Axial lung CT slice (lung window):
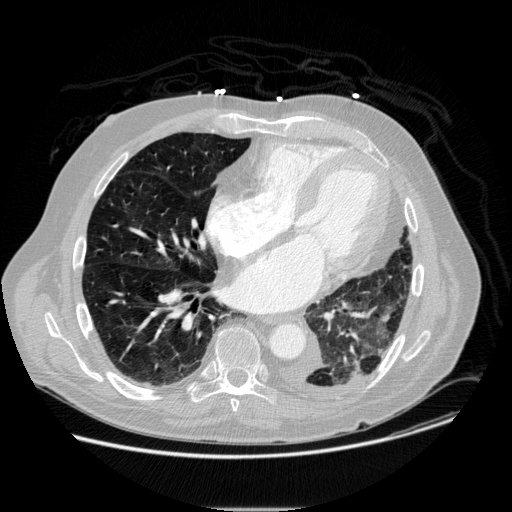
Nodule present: no